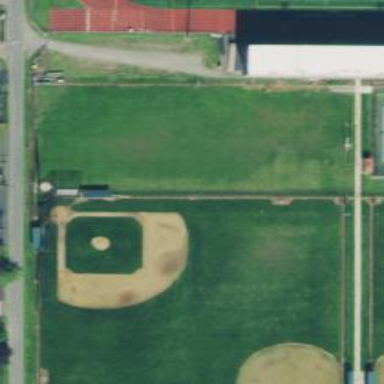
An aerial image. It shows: Pitch designated for baseball and softball activities.